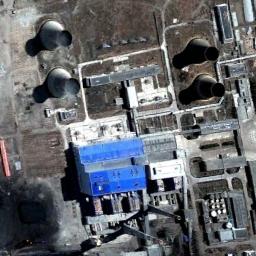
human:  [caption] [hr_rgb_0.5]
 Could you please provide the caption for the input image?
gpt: Many buildings of different shapes are next to the thermal power station .

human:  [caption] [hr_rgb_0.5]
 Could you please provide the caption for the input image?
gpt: There are four thermal power stations, and two of them on the left are emitting smoke .

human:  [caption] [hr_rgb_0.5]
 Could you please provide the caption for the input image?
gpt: The thermal power station is on the bare land next to some buildings .

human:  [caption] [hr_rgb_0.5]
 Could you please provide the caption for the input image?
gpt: In the thermal power plant there are factory buildings and mechanical equipment, there are four cooling towers, two are steaming .

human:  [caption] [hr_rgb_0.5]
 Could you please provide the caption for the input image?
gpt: There are two blue buildings and four chimneys on the thermal power station .